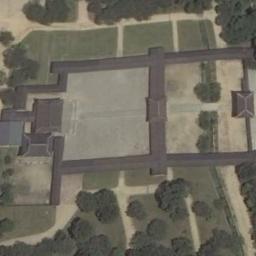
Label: palace